Field crop: maize
Growth stage: 2
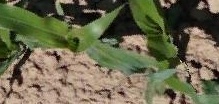
Species: maize